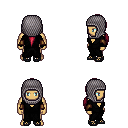
a pixel art fantasy rpg character, male body template, human, tanned skin, gray robe, metal pants, ruby red ponytail hairstyle, chain hood, leather bracers, ghillies, four views (front, back, left, right), 2x2 character sprite sheet, small pixel art, hard edges, no anti-aliasing